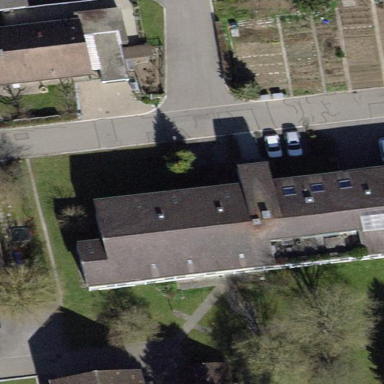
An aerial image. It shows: Building with tile roof.